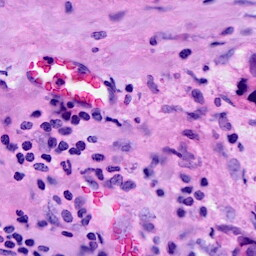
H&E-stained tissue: Breast